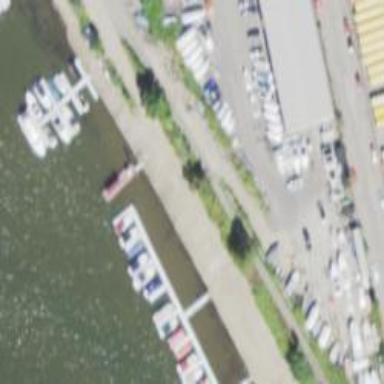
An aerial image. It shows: Pier with mooring facilities.